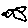
Label: bird